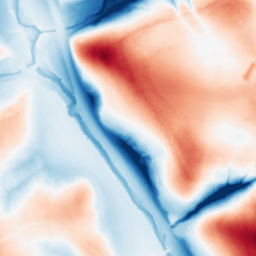
Category: edge_preserving
Decomposition family: guided
Decomposition parameters: radius: 32
eps: 0.1
Upsampling method: quadratic
Upsampling parameters: scale: 8
Upsampling scale: 8